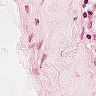
Metastatic tissue present: no